Aerial crown-view tile of a tropical tree (Barro Colorado Island, Panama), acquired 20240813:
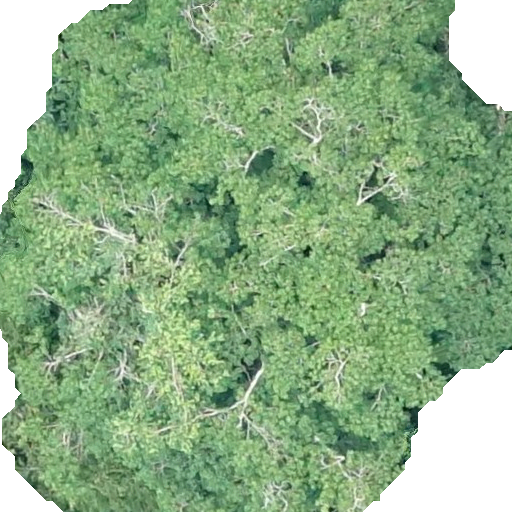
Species: Hura crepitans
GBIF accepted scientific name: Hura crepitans
Crown area: 415.0 m²